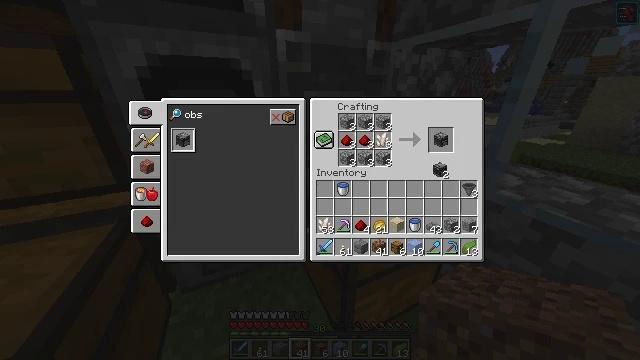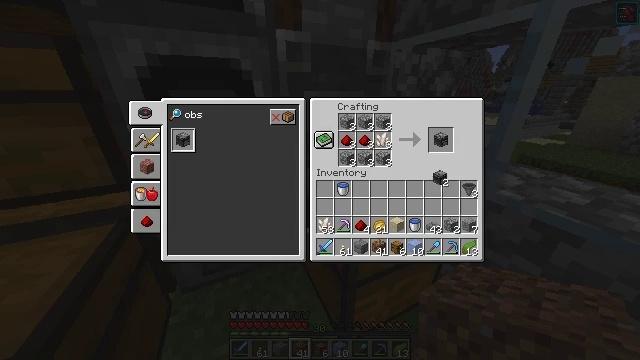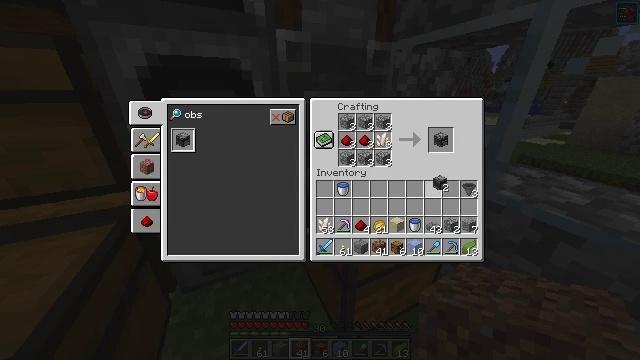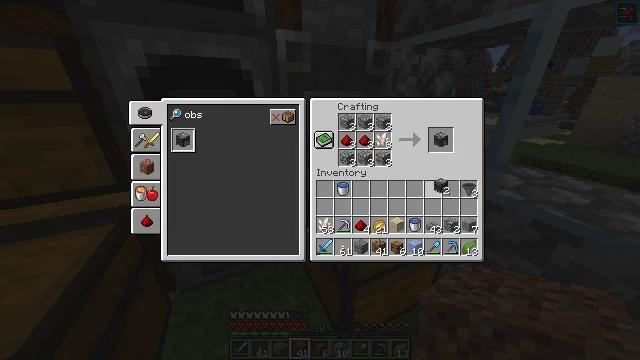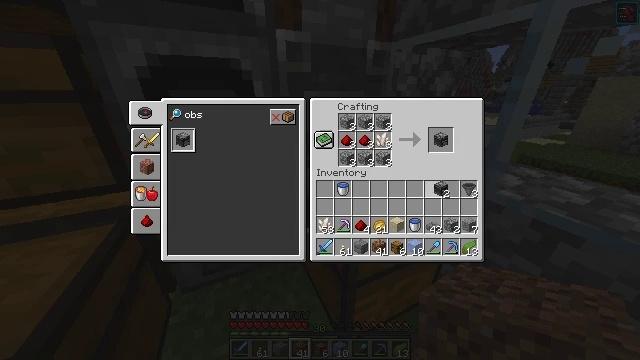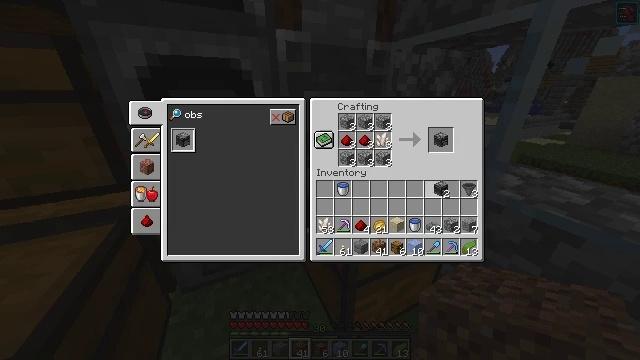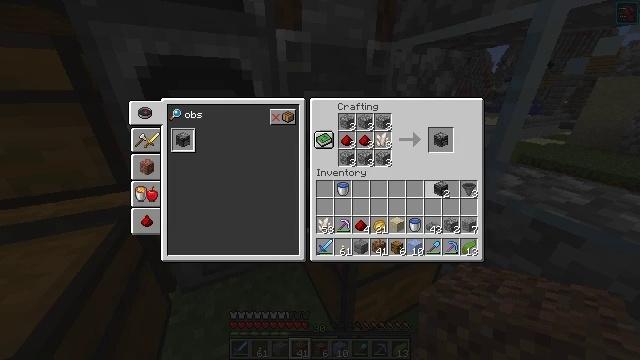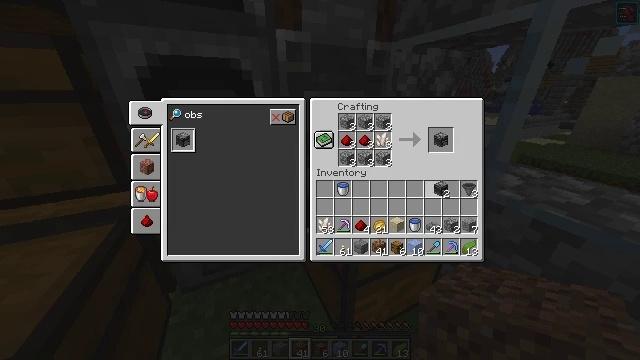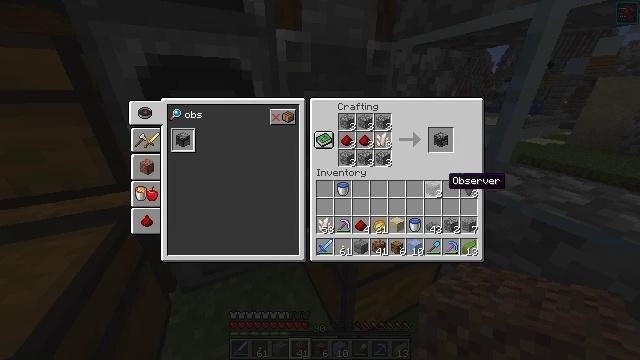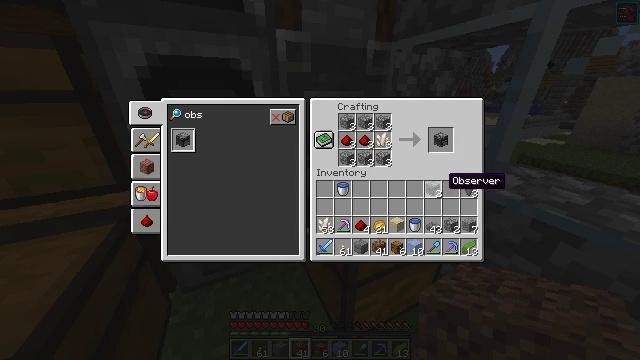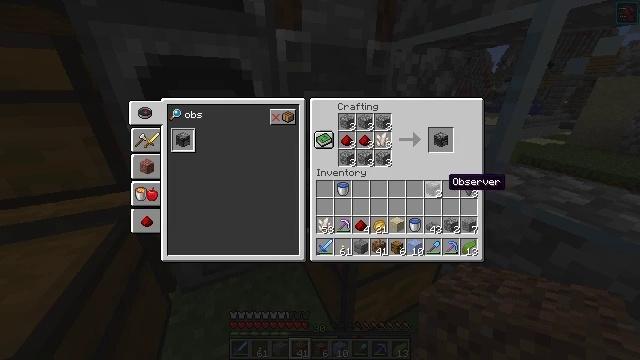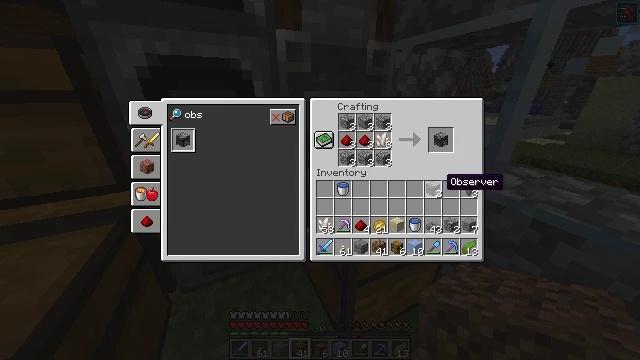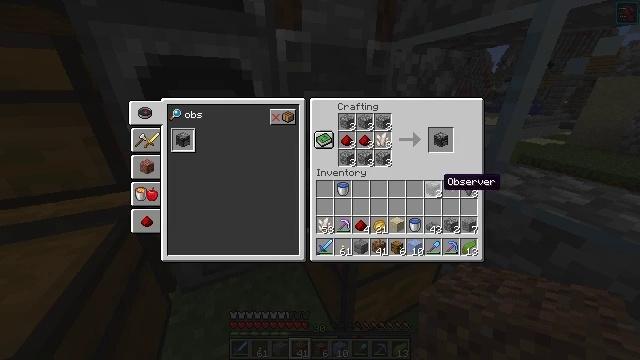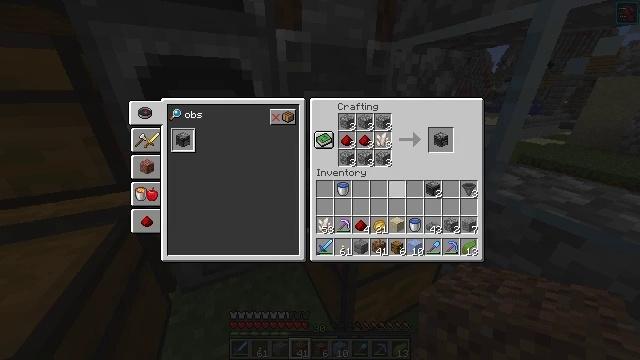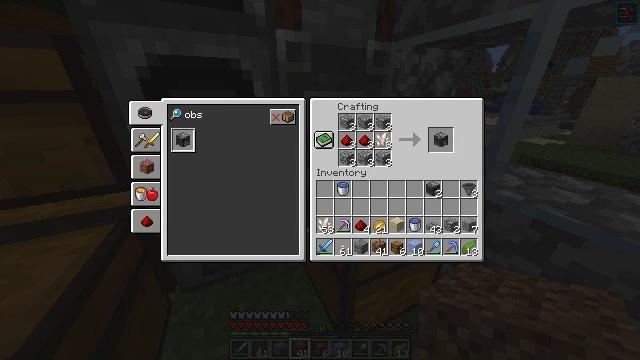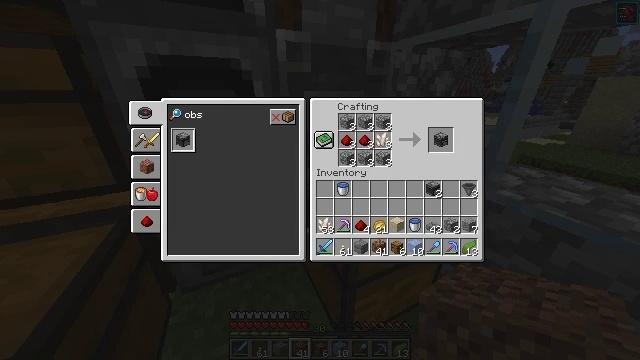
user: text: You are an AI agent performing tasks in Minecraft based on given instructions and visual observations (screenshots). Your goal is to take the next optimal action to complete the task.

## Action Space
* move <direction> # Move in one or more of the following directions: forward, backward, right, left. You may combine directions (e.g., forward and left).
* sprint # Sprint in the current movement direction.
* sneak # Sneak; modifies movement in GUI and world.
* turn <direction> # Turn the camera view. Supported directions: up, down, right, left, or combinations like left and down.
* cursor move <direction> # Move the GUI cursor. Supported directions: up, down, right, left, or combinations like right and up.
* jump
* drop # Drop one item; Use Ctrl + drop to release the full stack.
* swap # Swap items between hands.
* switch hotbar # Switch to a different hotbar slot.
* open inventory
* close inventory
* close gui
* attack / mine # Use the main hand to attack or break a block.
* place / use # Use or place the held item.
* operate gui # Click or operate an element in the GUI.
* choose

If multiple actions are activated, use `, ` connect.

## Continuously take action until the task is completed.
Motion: motion action
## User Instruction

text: Construct a dropper in the crafting grid.
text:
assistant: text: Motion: cursor move down, open gui
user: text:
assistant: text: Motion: no_op
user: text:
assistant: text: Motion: no_op
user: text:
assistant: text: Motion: no_op
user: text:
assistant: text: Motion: no_op
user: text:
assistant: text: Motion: operate gui
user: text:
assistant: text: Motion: operate gui
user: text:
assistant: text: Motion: no_op
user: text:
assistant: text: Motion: no_op
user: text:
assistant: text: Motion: no_op
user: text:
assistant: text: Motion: no_op
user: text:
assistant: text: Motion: no_op
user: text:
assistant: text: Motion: cursor move left and up
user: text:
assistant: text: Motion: cursor move left and up
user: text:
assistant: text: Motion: cursor move left and up
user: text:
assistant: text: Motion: cursor move left
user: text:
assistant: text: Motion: no_op
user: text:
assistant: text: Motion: no_op
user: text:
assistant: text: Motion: cursor move up
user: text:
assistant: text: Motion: cursor move up
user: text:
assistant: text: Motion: no_op
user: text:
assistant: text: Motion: no_op
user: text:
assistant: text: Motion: no_op
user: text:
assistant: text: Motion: no_op
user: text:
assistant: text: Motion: operate gui
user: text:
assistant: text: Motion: operate gui
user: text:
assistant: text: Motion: no_op
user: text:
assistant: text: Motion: no_op
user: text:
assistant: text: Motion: no_op
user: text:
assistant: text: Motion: no_op